Question: Count the number of objects in the diagram.
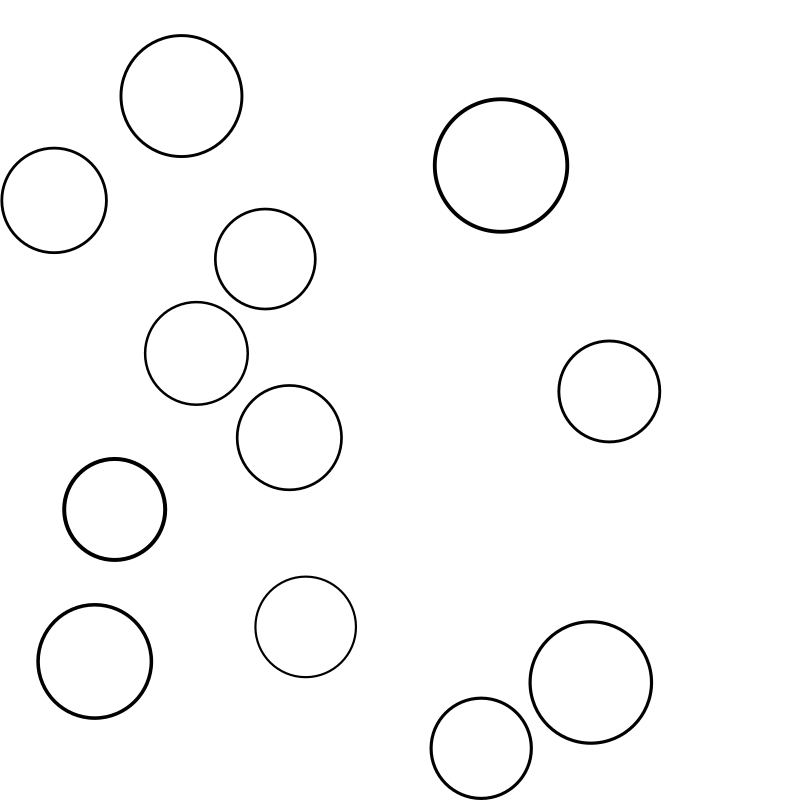
Answer: 12